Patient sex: M
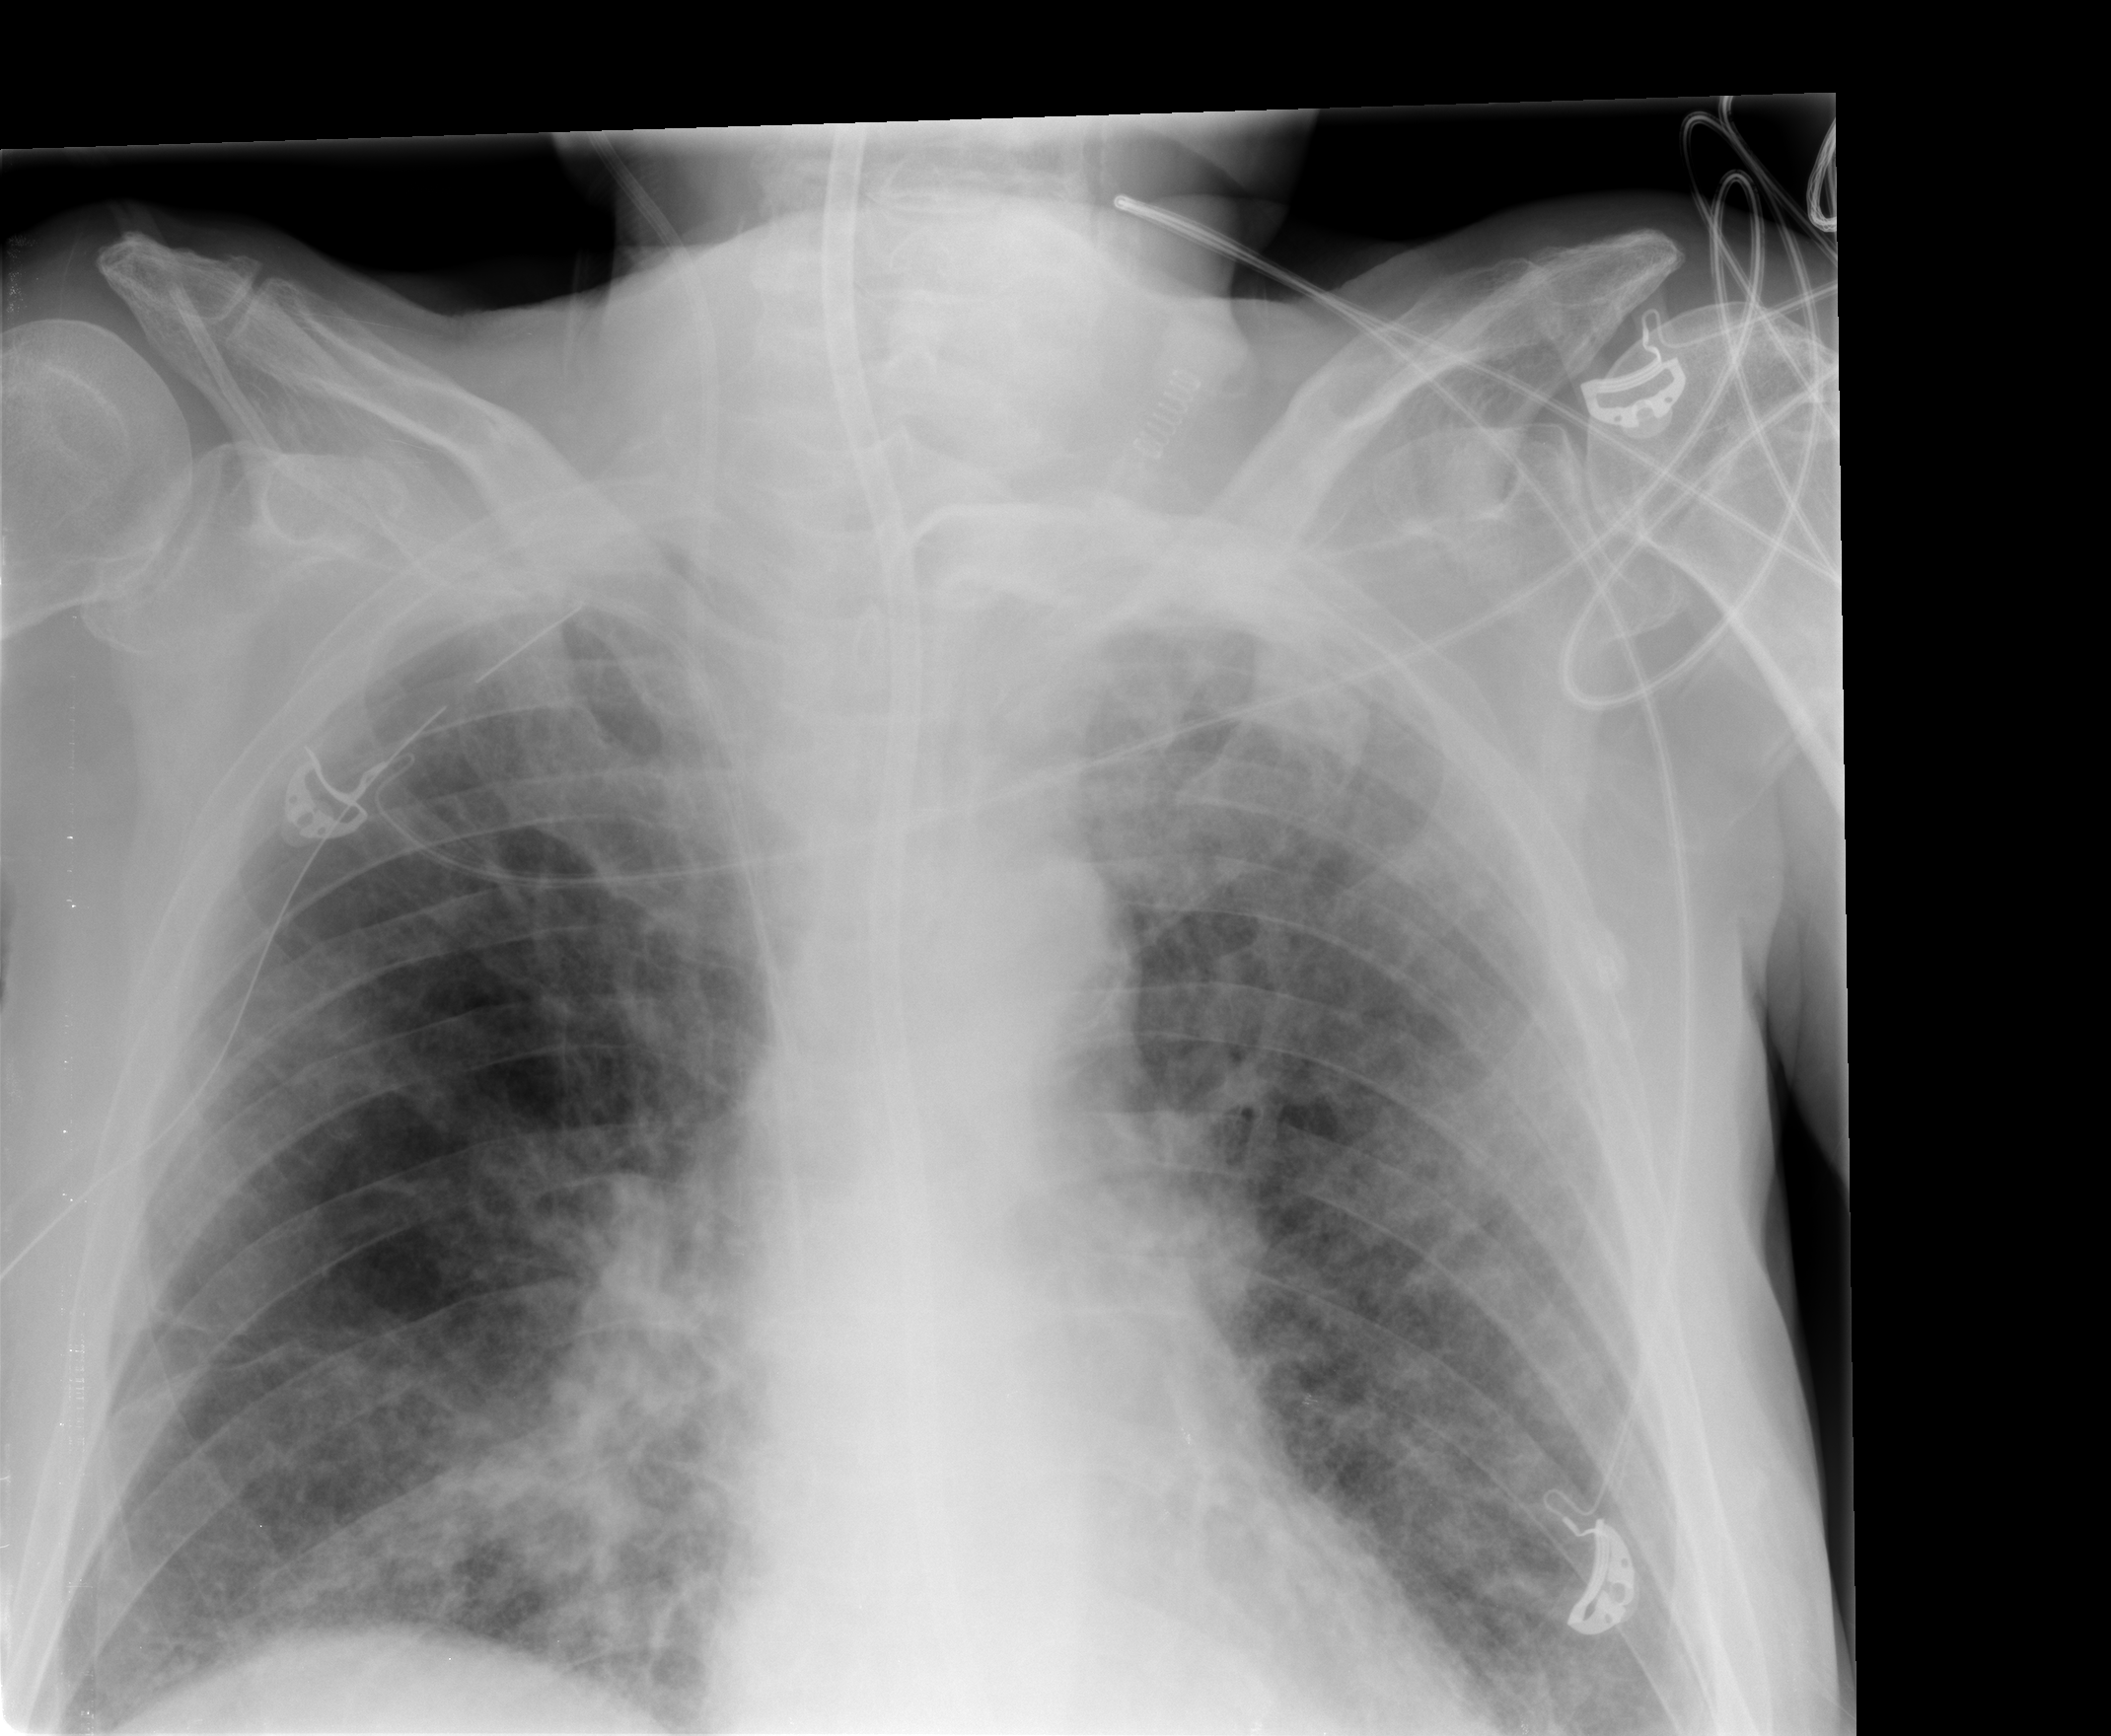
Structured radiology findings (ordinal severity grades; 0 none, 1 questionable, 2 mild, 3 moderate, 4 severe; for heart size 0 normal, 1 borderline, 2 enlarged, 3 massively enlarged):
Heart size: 0
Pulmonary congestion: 2
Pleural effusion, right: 0
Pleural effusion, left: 0
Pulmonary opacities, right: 2
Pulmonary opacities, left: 2
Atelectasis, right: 2
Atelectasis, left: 2